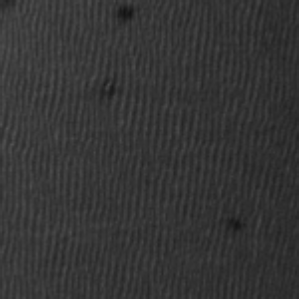
Label: frost